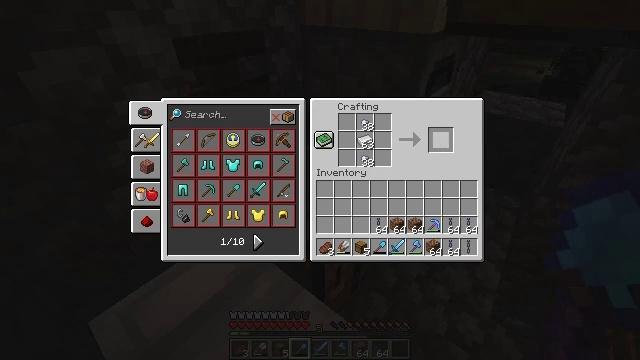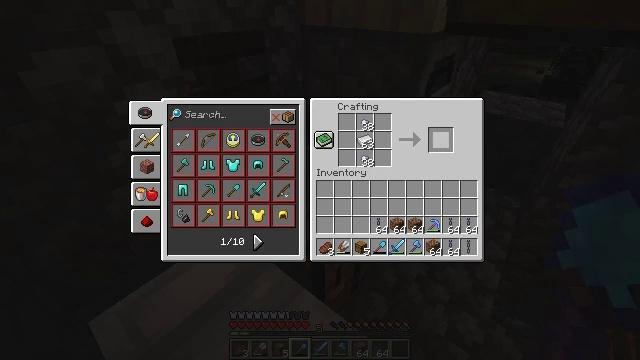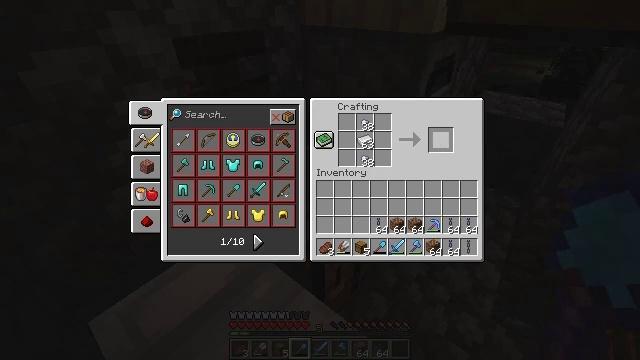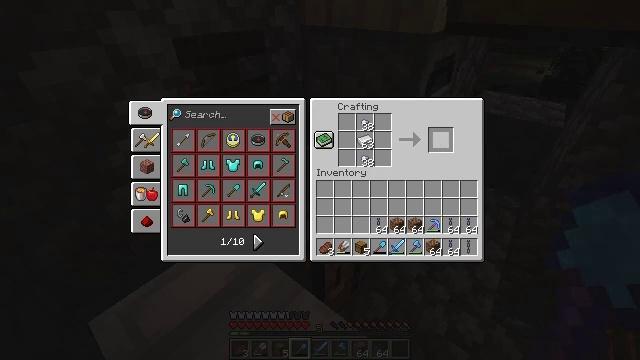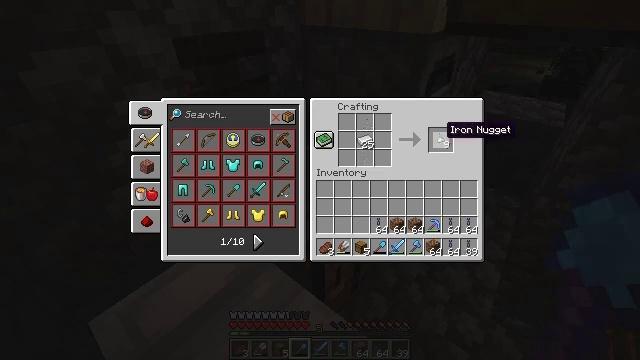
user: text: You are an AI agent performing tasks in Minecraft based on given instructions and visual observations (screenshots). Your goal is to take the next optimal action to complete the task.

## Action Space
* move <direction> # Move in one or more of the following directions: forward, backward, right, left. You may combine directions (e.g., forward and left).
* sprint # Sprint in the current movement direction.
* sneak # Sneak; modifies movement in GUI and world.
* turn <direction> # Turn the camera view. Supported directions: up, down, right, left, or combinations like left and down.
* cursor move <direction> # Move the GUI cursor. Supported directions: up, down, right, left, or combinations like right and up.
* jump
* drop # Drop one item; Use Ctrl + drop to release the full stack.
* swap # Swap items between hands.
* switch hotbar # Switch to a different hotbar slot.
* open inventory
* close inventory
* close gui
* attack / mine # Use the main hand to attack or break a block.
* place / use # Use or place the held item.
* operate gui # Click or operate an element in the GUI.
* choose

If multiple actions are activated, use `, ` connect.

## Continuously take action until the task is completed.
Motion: motion action
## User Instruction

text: Craft a chain with iron nuggets.
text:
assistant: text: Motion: sneak, operate gui
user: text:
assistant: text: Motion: sneak, operate gui
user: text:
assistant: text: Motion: sneak
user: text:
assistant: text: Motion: sneak
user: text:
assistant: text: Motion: sneak